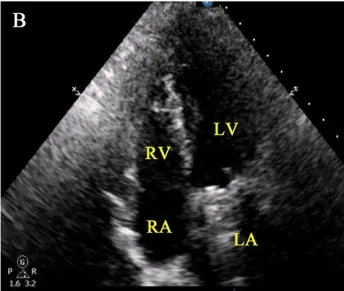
Post-operative findings in a patient with infective endocarditis and paravascular abscess of the RA. (B) TTE showed no shrinkage of the reconstructed RA 6 months after surgery.
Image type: radiology (ultrasound)